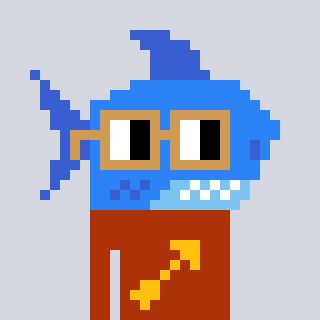
a pixel art character with square brown glasses, a shark-shaped head and a hotbrown-colored body on a cool background